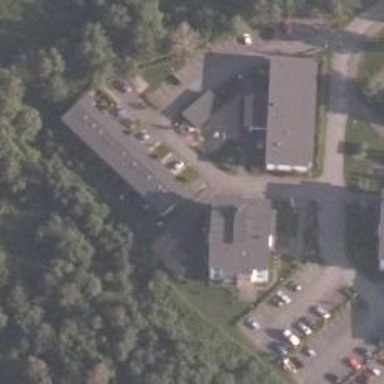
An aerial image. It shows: Terrace building.